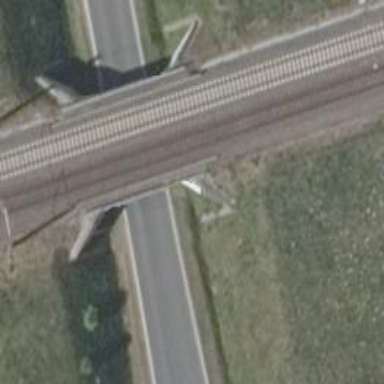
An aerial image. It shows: Bridge over electrified railway with contact line.